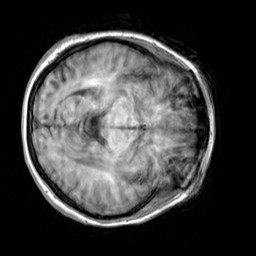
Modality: T1w
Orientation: axial
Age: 23
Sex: female
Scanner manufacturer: siemens
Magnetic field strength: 3 T
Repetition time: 2.3 s
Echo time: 0.00303 s